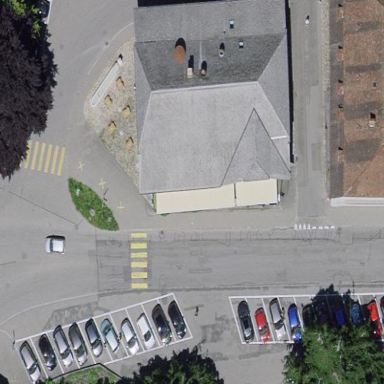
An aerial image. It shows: Restaurant building.